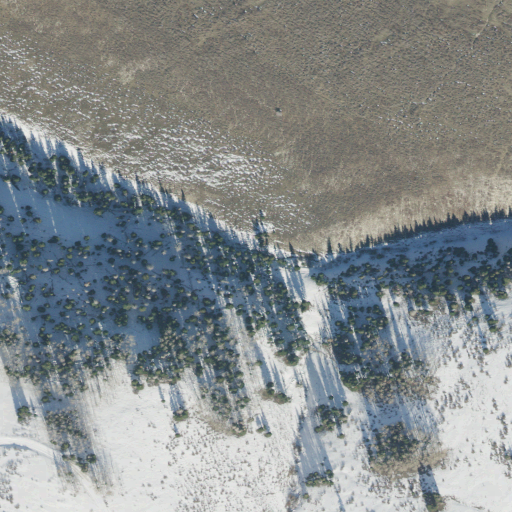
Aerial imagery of valley in Utah named Little South Fork Manti Canyon containing deciduous forest, shrub, evergreen forest, mixed forest, and open development